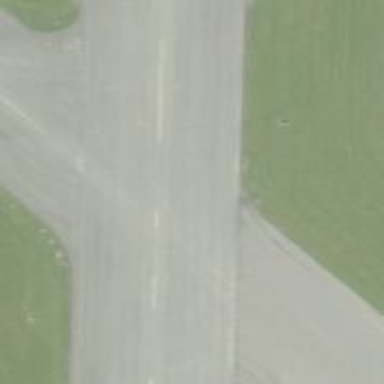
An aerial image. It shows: Asphalt runway at the airport.